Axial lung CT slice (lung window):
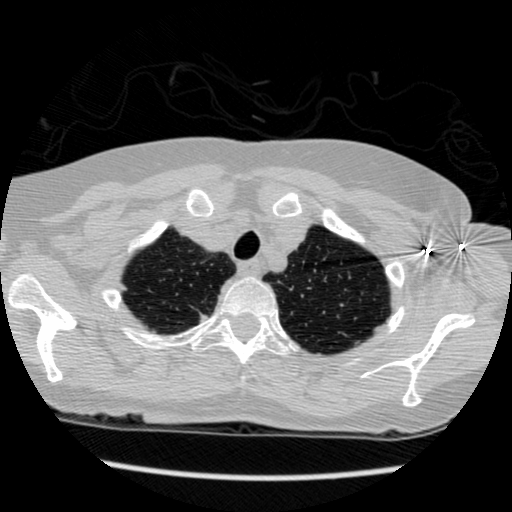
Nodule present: yes
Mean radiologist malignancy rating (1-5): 4